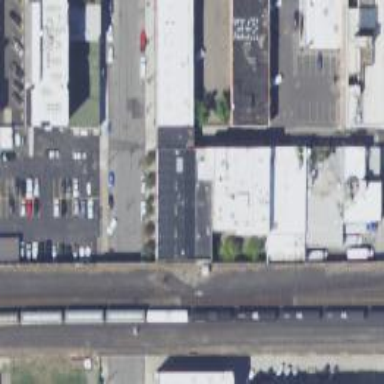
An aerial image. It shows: Alleyway designated as service road.